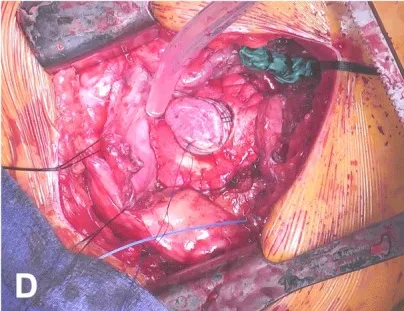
Implanted custom-made skirted synthetic plug. (C, D) Custom-made skirted synthetic plug inserted into the ventricular core and fixed onto the sewing ring.
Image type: medical_photograph (other_medical_photograph)